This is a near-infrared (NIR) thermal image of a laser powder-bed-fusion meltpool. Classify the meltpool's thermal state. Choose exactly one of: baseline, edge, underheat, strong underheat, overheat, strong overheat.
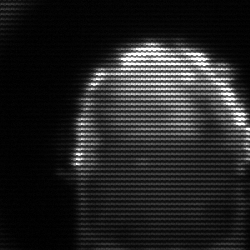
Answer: baseline